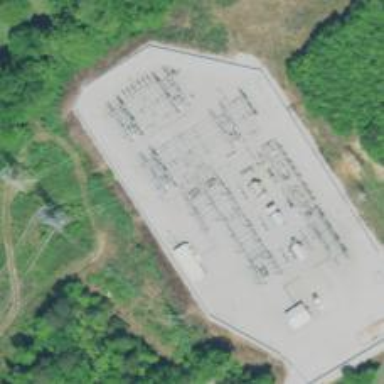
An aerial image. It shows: Switch used for power control.